【题型】选择题　【知识点】函数　【难度】easy
已知函数 $f(x)=(x-a)(x-b)$（其中 $a > b$）的图象如图所示，则函数 $g(x)=a^x+b$ 的图象是 ( )

A.

B.

C.

D.

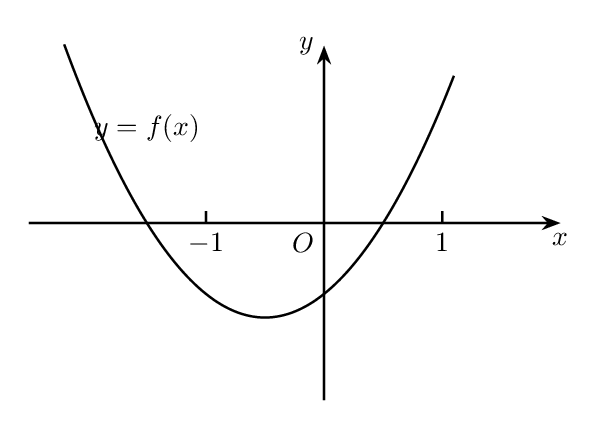
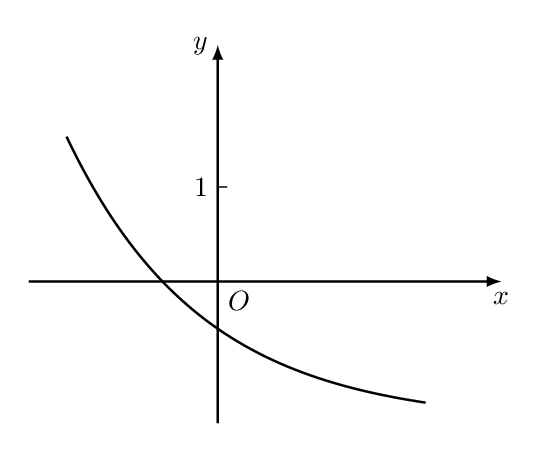
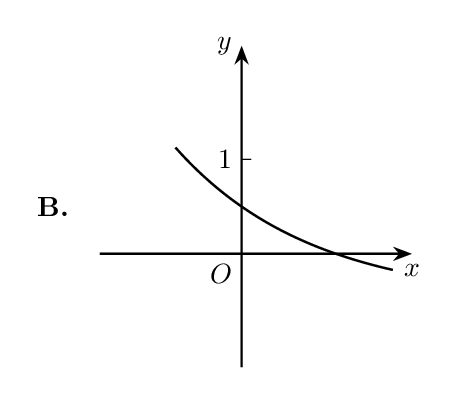
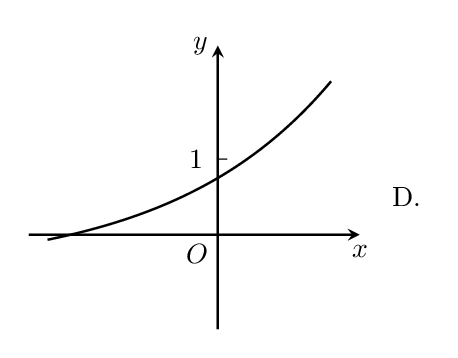
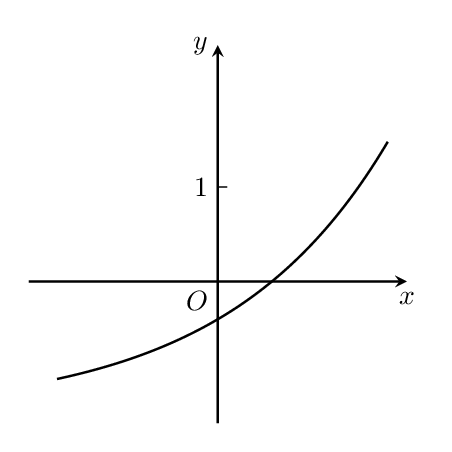
【解答】

\noindent \textbf{【答案】} A

\vspace{1em}

\noindent \textbf{【解析】} 由二次函数 $f(x)=(x-a)(x-b)$ （其中 $a>b$ ）的图象可得 $b<-1, 0<a<1$，

\noindent 所以 $y=a^x$ 的图象过点 $(0, 1)$，且在 $\mathbf{R}$ 上为减函数，则函数 $g(x)=a^x+b$ 递减，排除 CD；

\noindent 因为 $b<-1$，所以将 $y=a^x$ 的图象向下平移 $|b| (|b|>1)$ 个单位可得 $g(x)=a^x+b$ 的图象，排除 B；

\vspace{1em}

\noindent 故选：A